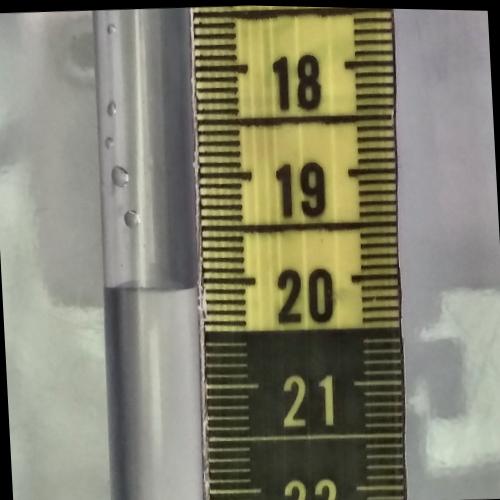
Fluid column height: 20.0 cm